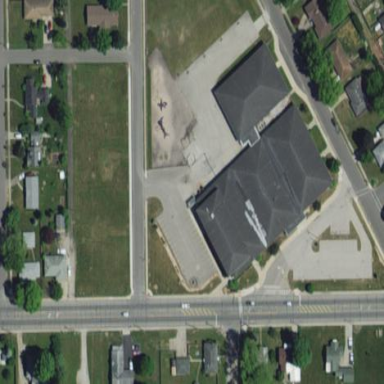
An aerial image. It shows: School building.